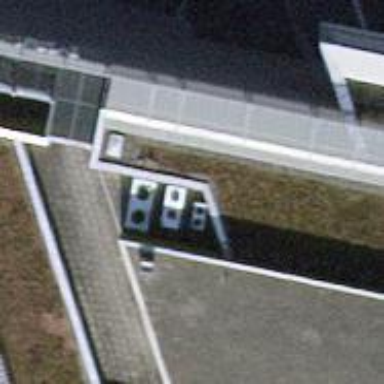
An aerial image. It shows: Toilets are available here.